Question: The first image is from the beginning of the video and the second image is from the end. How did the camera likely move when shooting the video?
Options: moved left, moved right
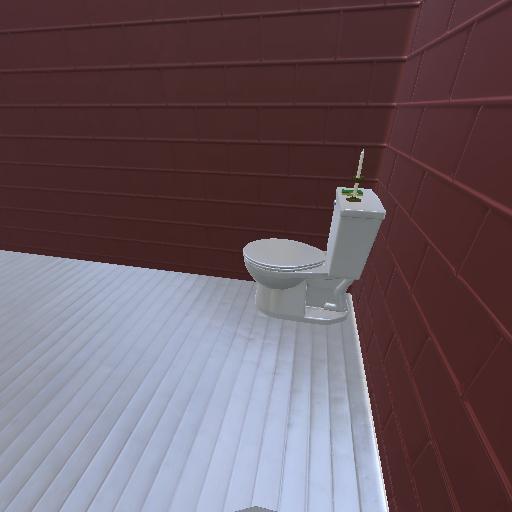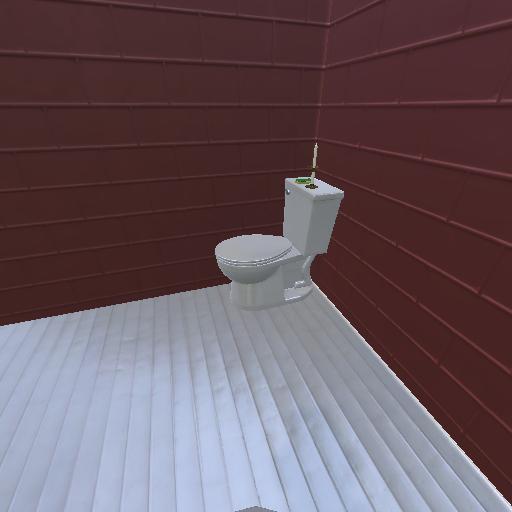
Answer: moved left